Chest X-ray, PA view. Patient: 21 years old, sex M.
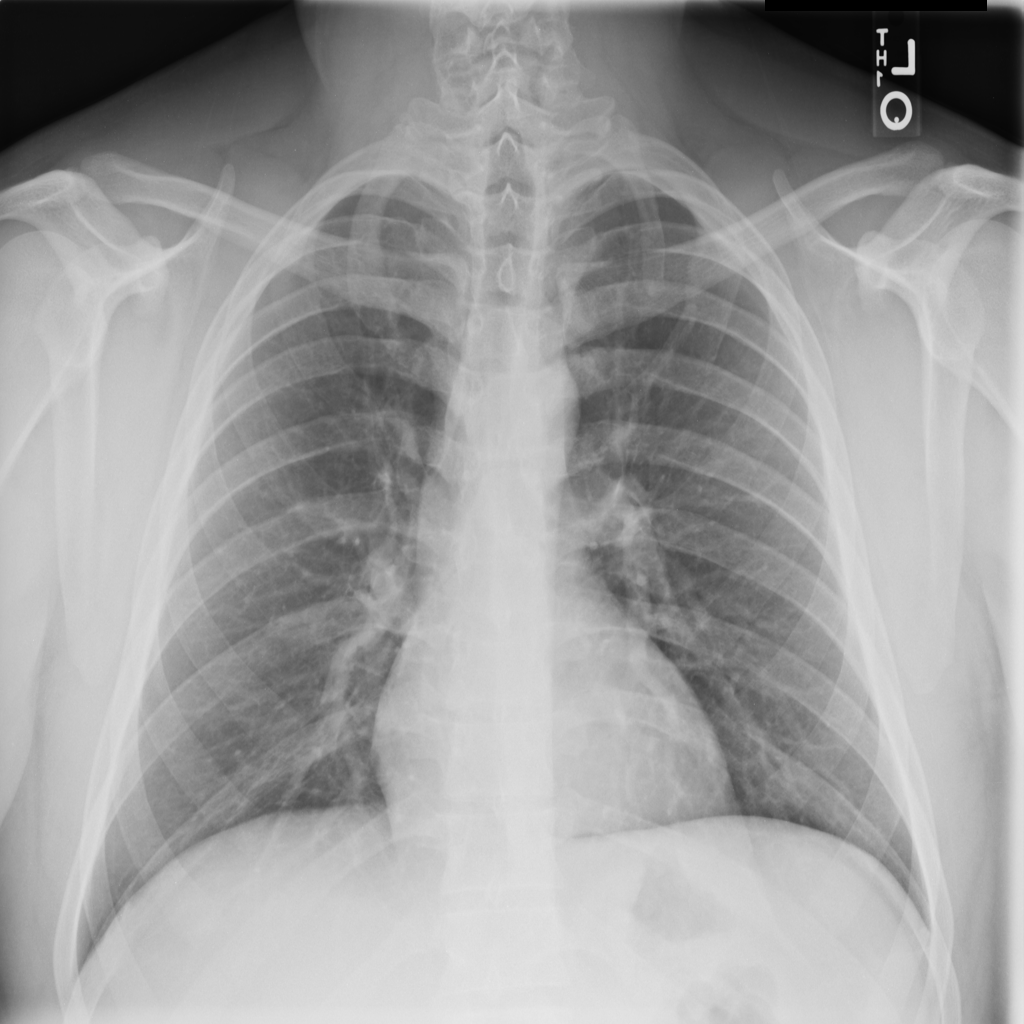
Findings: No Finding